Question: I want to load data from .txt file (which is in project folder) to mySQL table.
'''
String path = getClass().getResource("/DataEmployees.txt").getPath();
String query = "LOAD DATA LOCAL INFILE ? INTO TABLE employees LINES TERMINATED BY '\r\n' STARTING BY 'xxx';";
try( Connection connection = Main.dataSource.getConnection() ){
try( PreparedStatement preparedStatement = connection.prepareStatement(query) ){
preparedStatement.setString(1, path);
preparedStatement.executeUpdate();
}
}catch(Exception exception){
ExceptionDialog exceptionDialog = new ExceptionDialog("Couldn't load default sample data",exception);
exceptionDialog.showAndWait();
};
'''
But I get an error:
'''
java.sql.SQLException: Unable to open file '/C:/Users/Tomek/EclipseWorkspace/Pizza%20Service/bin/DataEmployees.txt'for 'LOAD DATA LOCAL INFILE' command.Due to underlying IOException:
** BEGIN NESTED EXCEPTION **
java.io.FileNotFoundException
MESSAGE: C:\Users\Tomek\EclipseWorkspace\Pizza%20Service\bin\DataEmployees.txt (The system cannot find the path specified)
STACKTRACE:
java.io.FileNotFoundException: C:\Users\Tomek\EclipseWorkspace\Pizza%20Service\bin\DataEmployees.txt (The system cannot find the path specified)
at java.io.FileInputStream.open0(Native Method)
at java.io.FileInputStream.open(Unknown Source)
at java.io.FileInputStream.<init>(Unknown Source)
at java.io.FileInputStream.<init>(Unknown Source)
at com.mysql.jdbc.MysqlIO.sendFileToServer(MysqlIO.java:3674)
at com.mysql.jdbc.MysqlIO.readResultsForQueryOrUpdate(MysqlIO.java:2995)
at com.mysql.jdbc.MysqlIO.readAllResults(MysqlIO.java:2245)
at com.mysql.jdbc.MysqlIO.sqlQueryDirect(MysqlIO.java:2638)
at com.mysql.jdbc.ConnectionImpl.execSQL(ConnectionImpl.java:2535)
at
'''
'DataEmployees' is in another source folder.

I don't know what is wrong here and how can I fix it. It works when I use absolute path:
'String path = "C:/Users/Tomek/EclipseWorkspace/Pizza Service/files/DataEmployees.txt";'
'''
String path="";
try {
path = getClass().getResource("/DataEmployees.txt").toURI().getPath();
} catch (URISyntaxException e) {
// TODO Auto-generated catch block
e.printStackTrace();
}
String query = "LOAD DATA LOCAL INFILE ? INTO TABLE employees LINES TERMINATED BY '\r\n' STARTING BY 'xxx';";
'''
this works but within the eclipse. If I export jar file to desktop then I get exception:
'''
java.sql.SQLException: Unable to open file 'null'for 'LOAD DATA LOCAL INFILE' command.Due to underlying IOException:
** BEGIN NESTED EXCEPTION **
java.io.FileNotFoundException
MESSAGE: null (The system cannot find the file specified)
STACKTRACE:
java.io.FileNotFoundException: null (The system cannot find the file specified)
'''
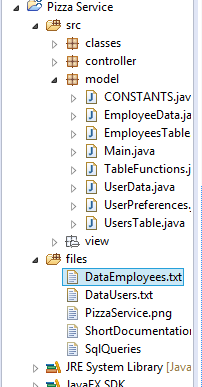
Answer: If you want to read that file from inside your jar use:
'''
InputStream input = getClass().getResourceAsStream("/path/to/file");
'''
The path starts with "/", but that is not the path in your file-system, but in your classpath (in-side jar). So if your file is called 'data.txt' and is in files folder at the root of jar file you should use 'getResourceAsStream("/files/data.txt")' to read it as stream.